Aerial crown-view tile of a tropical tree (Barro Colorado Island, Panama), acquired 20241014:
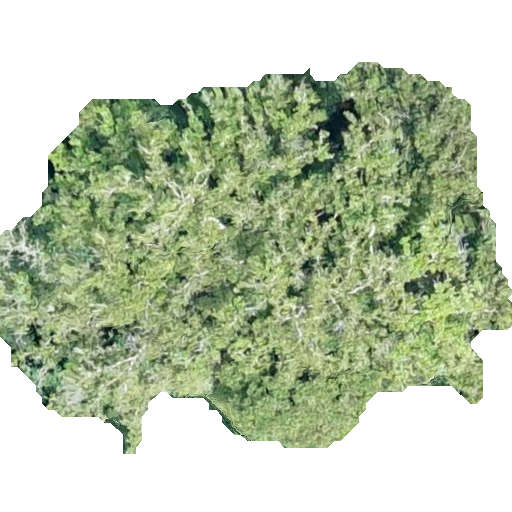
Species: Prioria copaifera
GBIF accepted scientific name: Prioria copaifera
Crown area: 231.877 m²